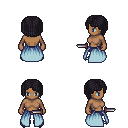
a pixel art fantasy rpg character, female body template, human, dark skin, overskirt, magenta pants, raven pageboy hairstyle, metal boots, dagger, four views (front, back, left, right), 2x2 character sprite sheet, small pixel art, hard edges, no anti-aliasing